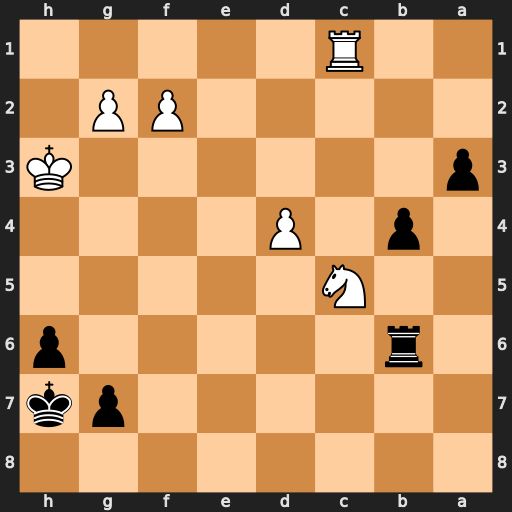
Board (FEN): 8/6pk/1r5p/2N5/1p1P4/p6K/5PP1/2R5
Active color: b
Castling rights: -
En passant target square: -
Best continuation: b3 Nxb3 Rxb3+